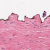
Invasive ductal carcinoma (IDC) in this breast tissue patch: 0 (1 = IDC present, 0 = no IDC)